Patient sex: F
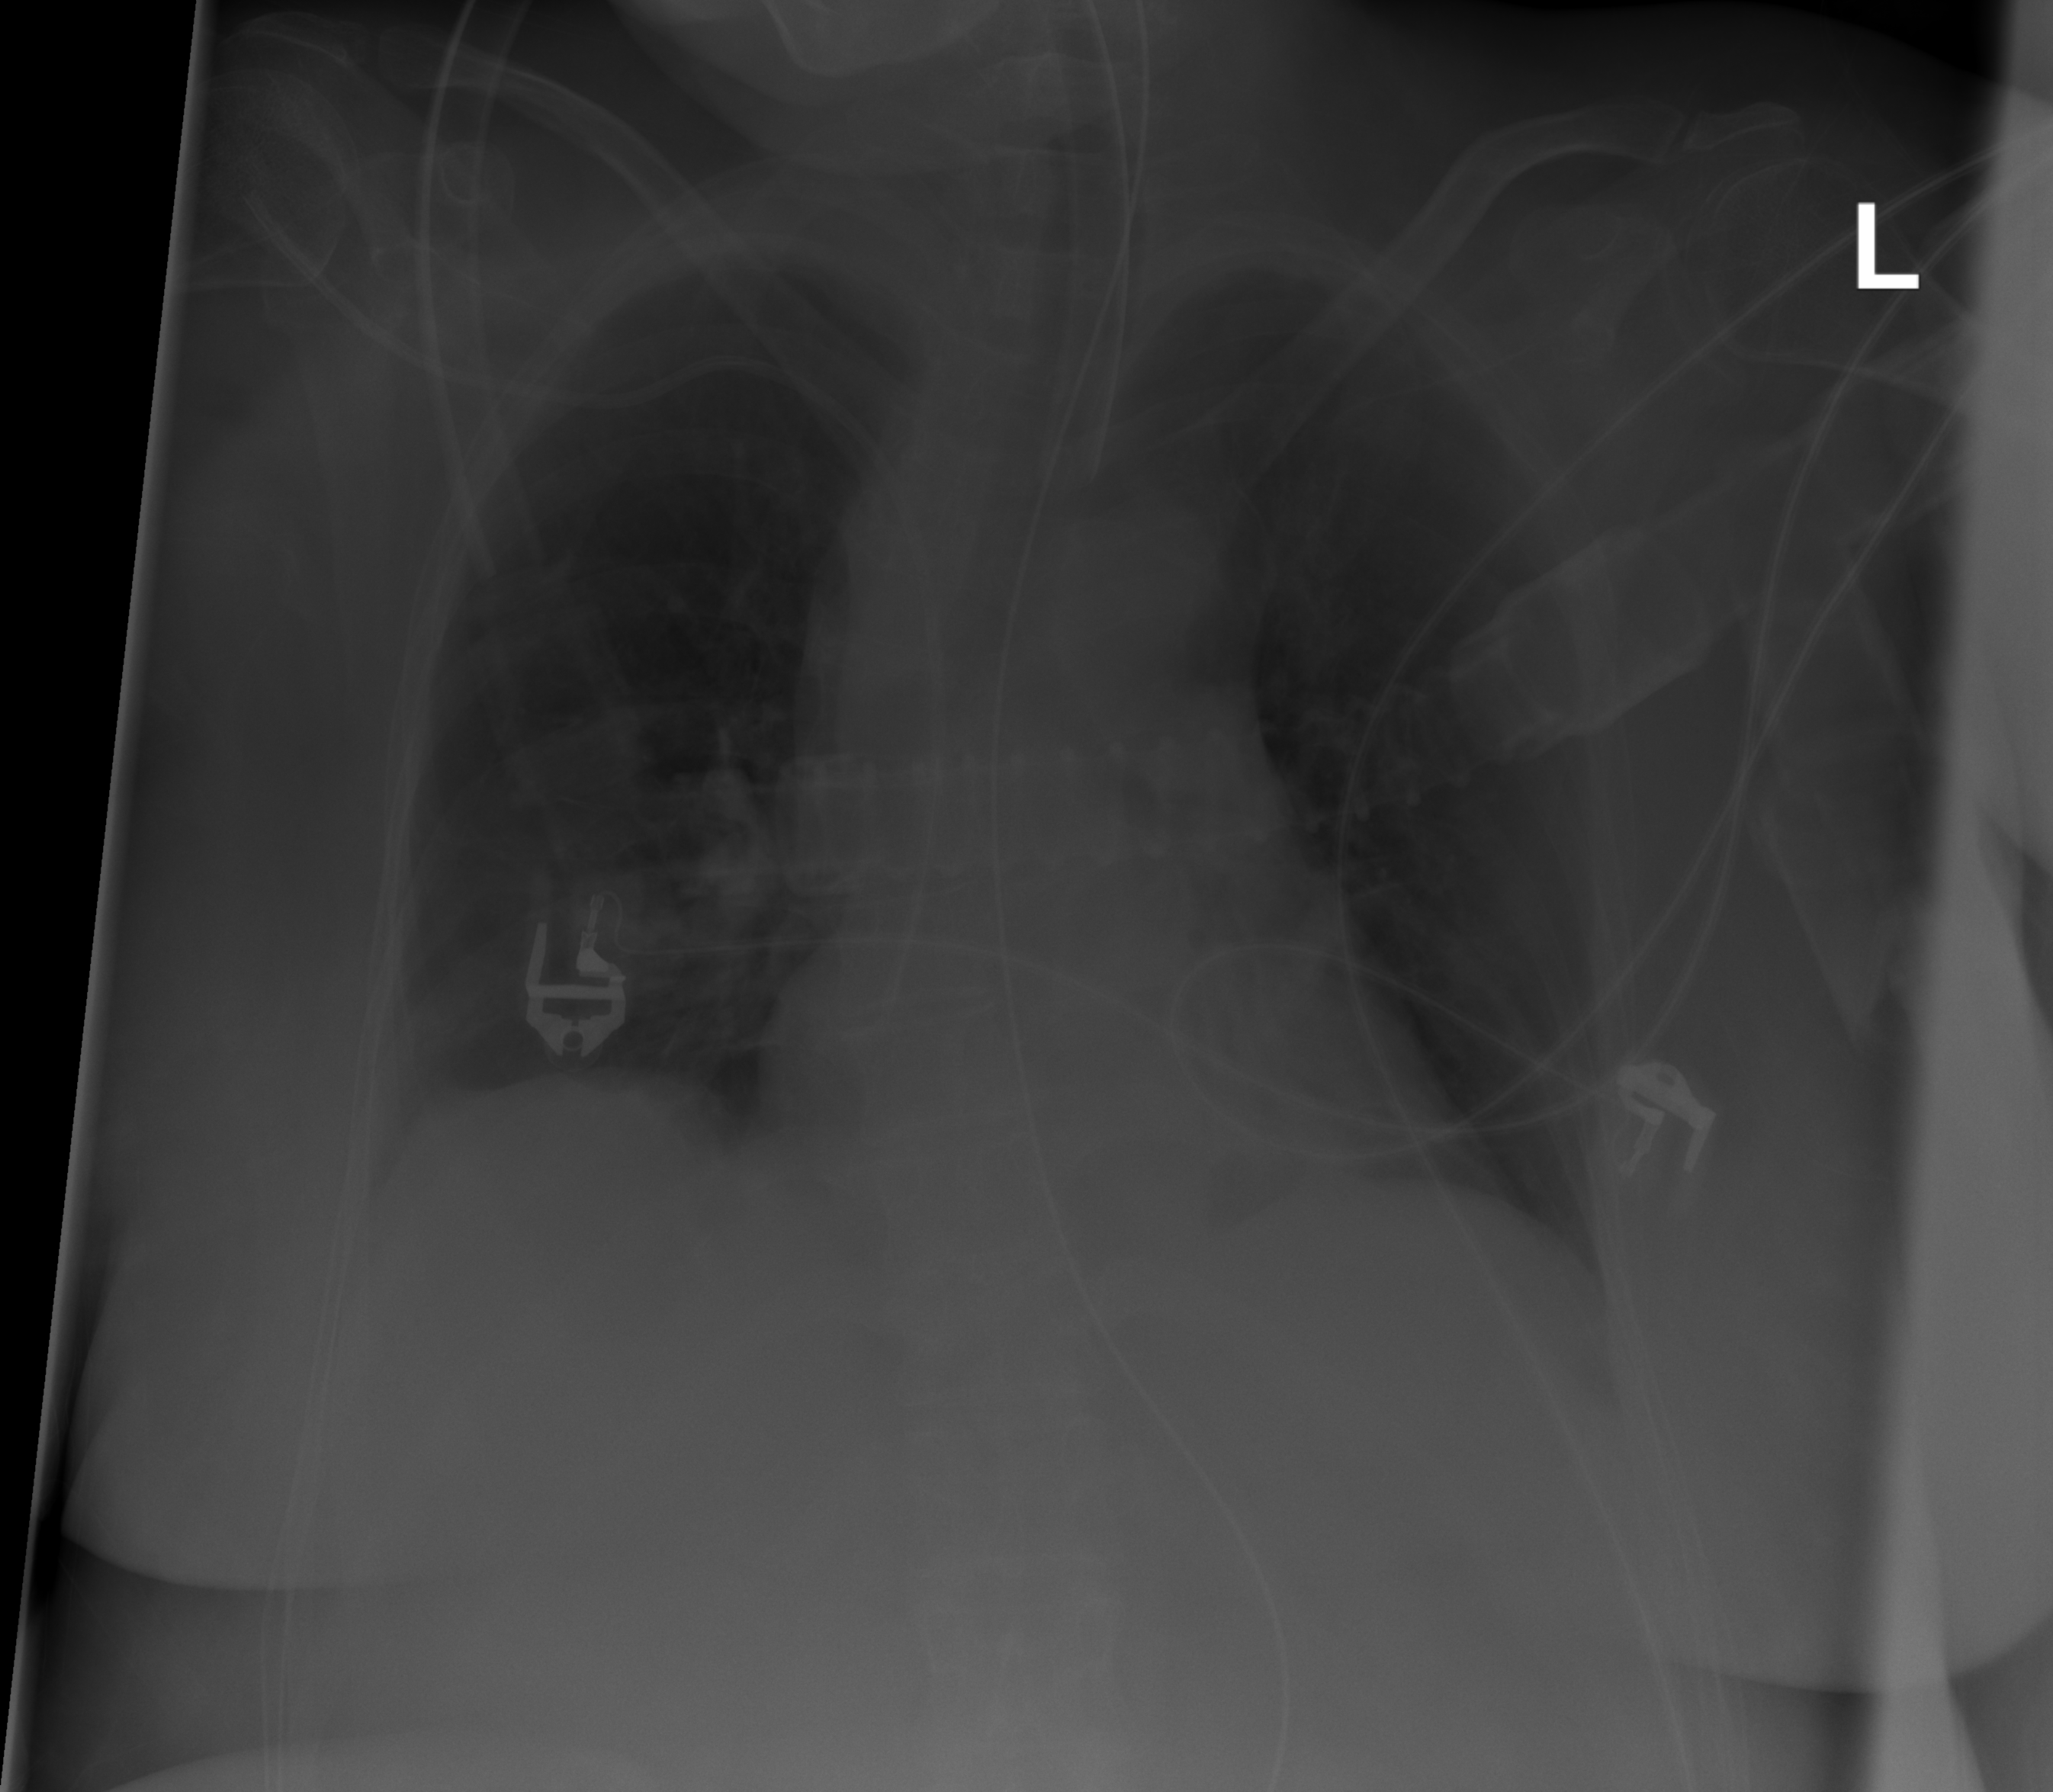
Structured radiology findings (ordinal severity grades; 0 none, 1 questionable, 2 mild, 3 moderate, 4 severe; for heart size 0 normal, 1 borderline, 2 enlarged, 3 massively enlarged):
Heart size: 1
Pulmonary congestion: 0
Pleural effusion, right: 0
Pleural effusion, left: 1
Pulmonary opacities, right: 1
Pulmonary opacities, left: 1
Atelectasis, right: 1
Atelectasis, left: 0